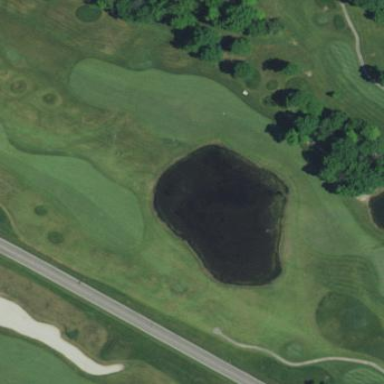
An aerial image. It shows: Water hazard in golf course. The hazard is natural water feature.